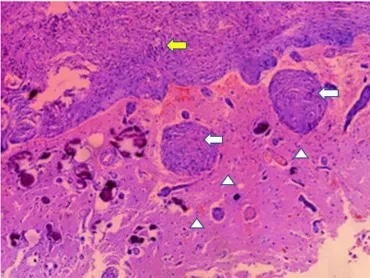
(A) In the transition area between the normal brain (arrowheads) and meningioma (yellow arrow), abnormal small blood vessels and scattered psammomas can be observed.
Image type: pathology (h&e)